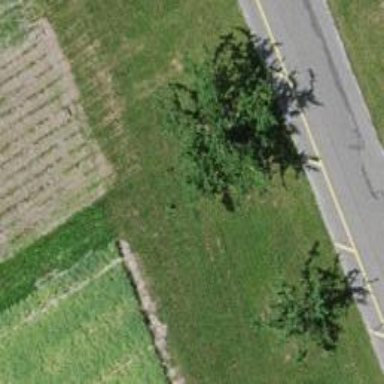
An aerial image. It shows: Beautiful avenue lined with deciduous broadleaved trees.